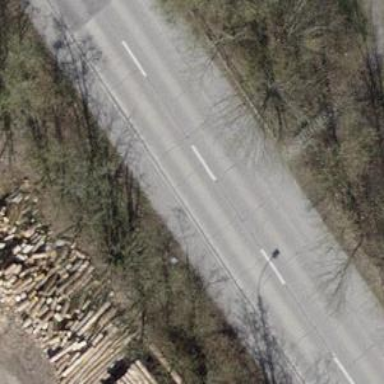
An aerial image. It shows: Set of steps on the road.